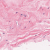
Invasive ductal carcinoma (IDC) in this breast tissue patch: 0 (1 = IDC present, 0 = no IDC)